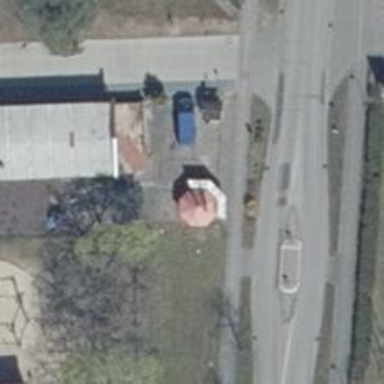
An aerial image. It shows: Fast food restaurant with parking available.